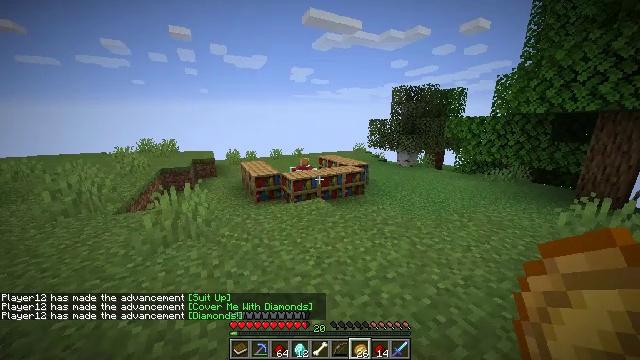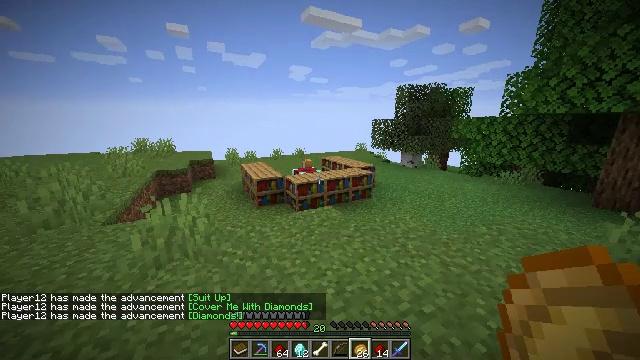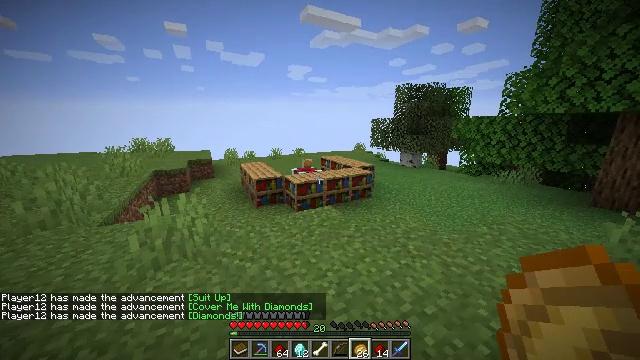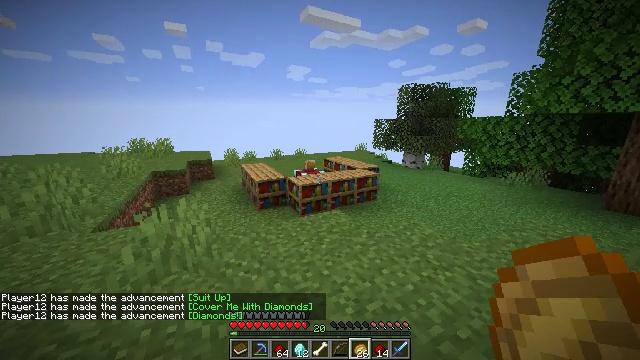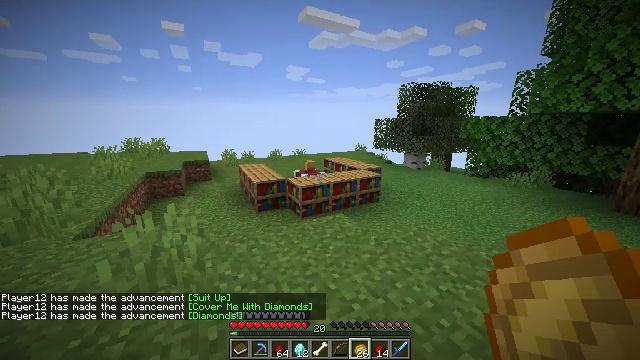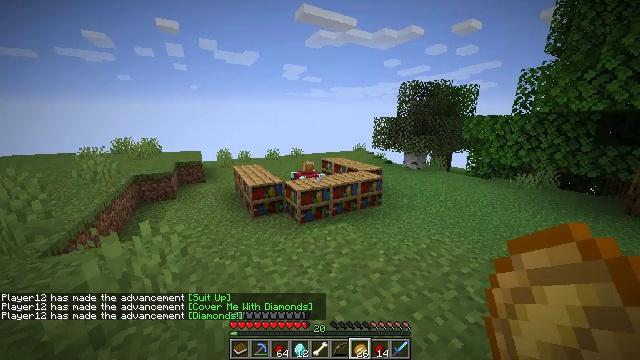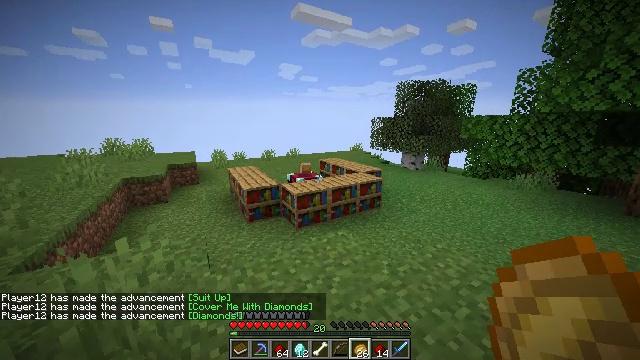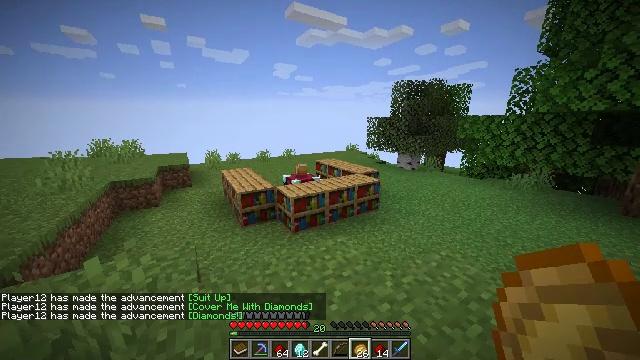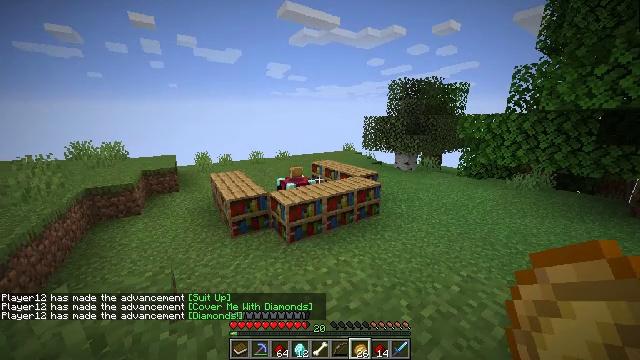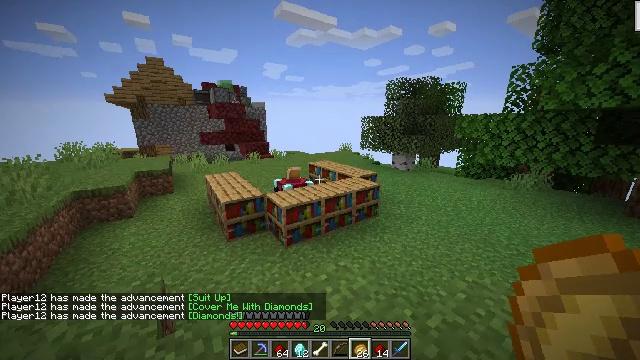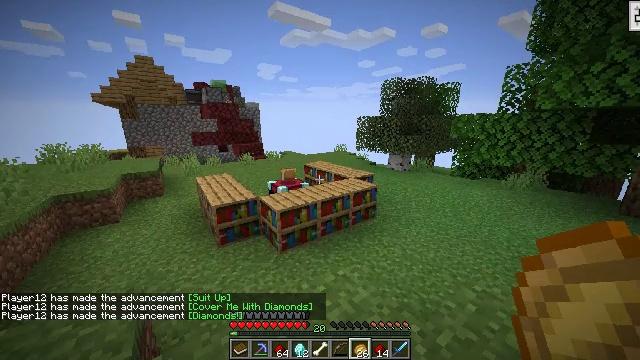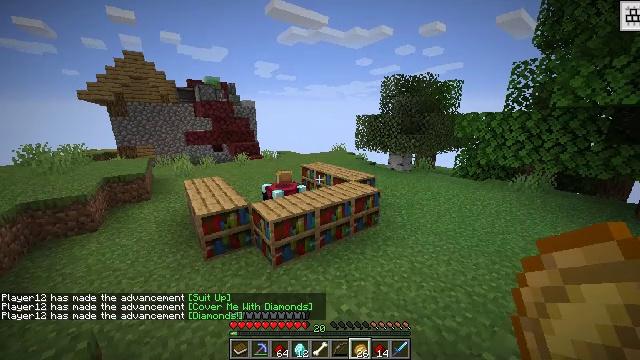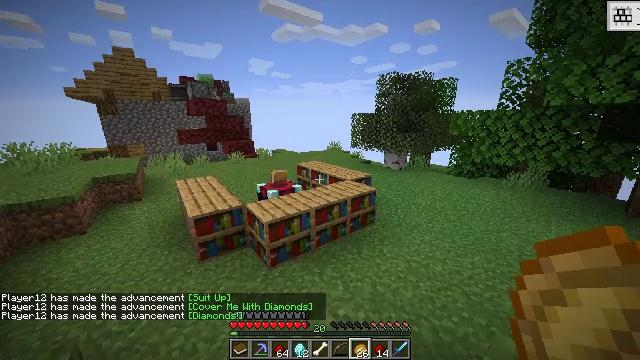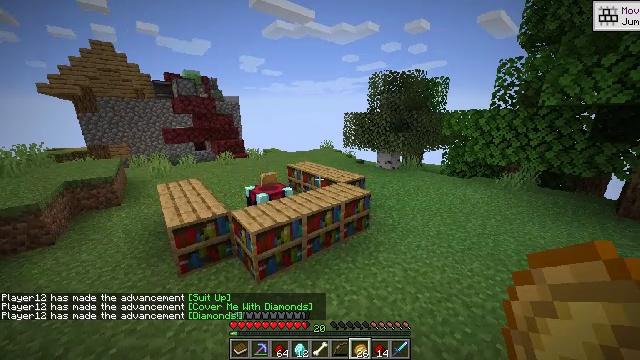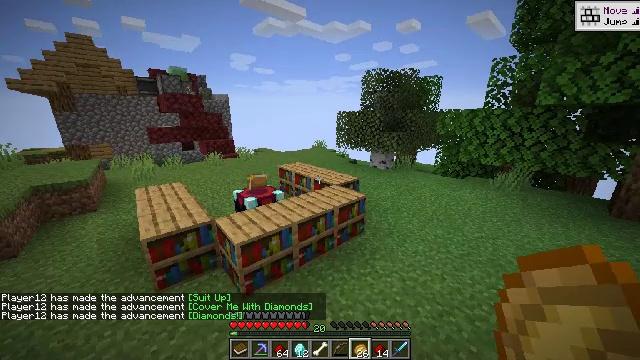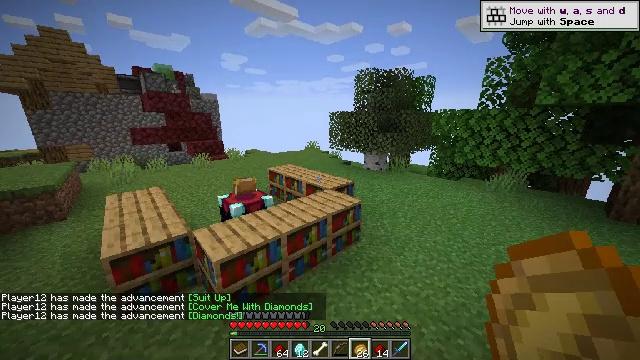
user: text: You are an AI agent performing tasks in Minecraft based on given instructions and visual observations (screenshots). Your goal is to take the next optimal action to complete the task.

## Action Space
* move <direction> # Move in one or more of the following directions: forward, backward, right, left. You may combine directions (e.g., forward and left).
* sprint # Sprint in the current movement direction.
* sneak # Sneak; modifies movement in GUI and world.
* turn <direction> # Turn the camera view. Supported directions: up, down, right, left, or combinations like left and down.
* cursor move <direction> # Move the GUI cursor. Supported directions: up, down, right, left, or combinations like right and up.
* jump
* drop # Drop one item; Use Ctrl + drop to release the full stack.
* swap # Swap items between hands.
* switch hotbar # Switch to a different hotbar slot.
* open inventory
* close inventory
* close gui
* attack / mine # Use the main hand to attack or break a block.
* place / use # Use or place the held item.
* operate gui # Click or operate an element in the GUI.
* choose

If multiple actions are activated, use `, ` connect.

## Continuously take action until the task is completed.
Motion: motion action
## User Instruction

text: craft item air
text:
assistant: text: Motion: move forward and move left
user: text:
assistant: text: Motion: move forward and move left
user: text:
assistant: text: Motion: move forward
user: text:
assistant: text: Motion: move forward
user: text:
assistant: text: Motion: move forward
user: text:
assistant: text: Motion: move forward
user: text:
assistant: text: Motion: move forward, turn right
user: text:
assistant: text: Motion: move forward, turn right
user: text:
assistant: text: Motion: move forward
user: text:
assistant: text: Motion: move forward, turn right
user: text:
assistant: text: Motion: move forward
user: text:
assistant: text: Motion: move forward, turn right
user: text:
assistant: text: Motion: move forward, turn right
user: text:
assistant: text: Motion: move forward, turn right
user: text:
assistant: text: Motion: move forward, turn right
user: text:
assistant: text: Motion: move forward, turn right, jump
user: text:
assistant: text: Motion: move forward
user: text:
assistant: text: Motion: move forward
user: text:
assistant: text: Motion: move forward
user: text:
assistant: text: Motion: move forward
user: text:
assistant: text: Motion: move forward
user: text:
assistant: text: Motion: move forward
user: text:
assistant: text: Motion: move forward, turn left
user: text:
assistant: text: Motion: move forward, turn left
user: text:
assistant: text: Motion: move forward, turn left
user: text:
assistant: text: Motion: move forward, turn left
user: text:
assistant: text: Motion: move forward, turn left
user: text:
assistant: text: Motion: move forward, turn left
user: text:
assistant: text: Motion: move forward, turn left
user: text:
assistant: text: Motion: move forward, turn left